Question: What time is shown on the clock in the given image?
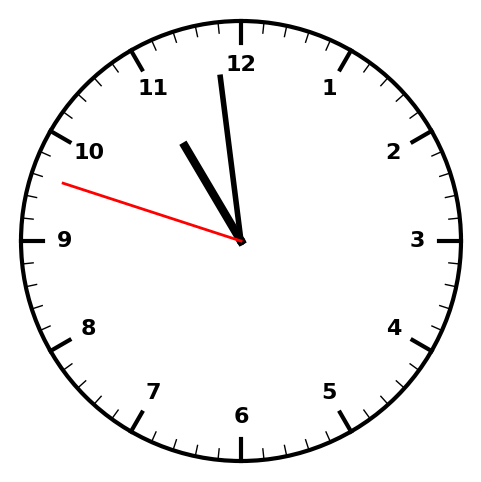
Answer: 10:58:48